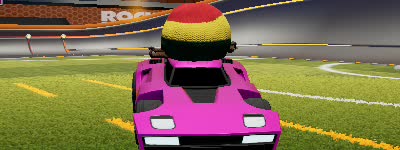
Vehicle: breakout